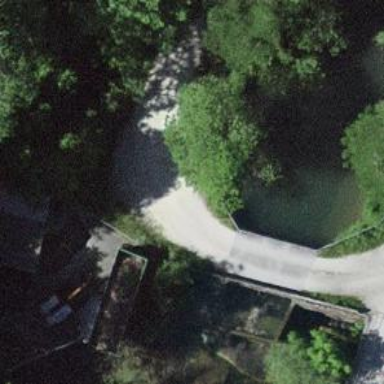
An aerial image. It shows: Concrete bridge over service road.